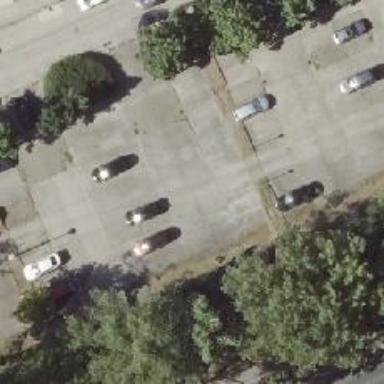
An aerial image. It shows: Concrete parking aisle as service road.